Question: My <URL> has been solved by creating the pdf plot outside Sweave itself and then importing it.
Following the Sweave documentation, I have written a custom graphical device which should construct the pdf graphic exactly in the same way. However it doesn't work. Can you explain me why the second graphic of the Sweave document below does not work whereas it should be created exactly as the first one ? Am I wrong to believe it should ?
'''
\documentclass{article}
egin{document}
\SweaveOpts{concordance=TRUE}
<<setup, echo=FALSE>>=
mycairo <- function(name, width = 7, height = 7, ...) {
grDevices::cairo_pdf(name, width = width, height = height)
}
mycairo.off <- function() {
cat("shutting down mycairo
")
invisible(grDevices::dev.off())
}
@
\section{Export plot}
<<Export_plot, echo=FALSE>>=
cairo_pdf("exported_plot.pdf")
par(mar=c(6,7,0,6))
ylab <- expression(paste("", bar(italic("l")), "(",phi[0], "|", italic(list(x,y)), ")"))
plot(0,0, ylab=ylab, xlab=NA, cex.lab=3)
invisible(dev.off())
@
% insert exported plot
\includegraphics[width=6cm]{exported_plot.pdf}
\section{Direct plot}
<<mycairo_plot, echo=FALSE, fig=TRUE, pdf=TRUE, grdevice=mycairo, width=4, height=4>>=
par(mar=c(6,6,0,6))
ylab <- expression(paste("", bar(italic("l")), "(",phi[0], "|", italic(list(x,y)), ")"))
plot(0,0, ylab=ylab, xlab=NA, cex.lab=1)
@
\end{document}
'''

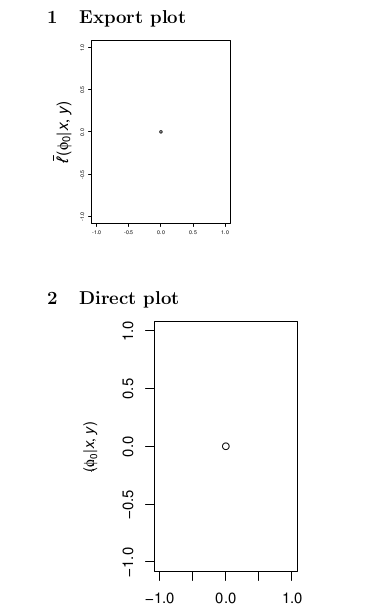
Answer: @user20650 kindly proposed me to convert the answer given in his/her comment to an official one.
It suffices to include the 'pdf' file extension in the 'cairo_pdf' function. Then replace the 'mycairo' function with:
'''
mycairo <- function(name, width = 7, height = 7, ...) {
grDevices::cairo_pdf(sprintf("%s.pdf", name), width = width, height = height)
}
'''
As a side note, instead of specifying 'grdevice=mycairo' in each figure chunk, you can also set it as a global option:
'''
\SweaveOpts{grdevice=mycairo}
'''